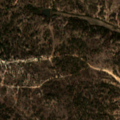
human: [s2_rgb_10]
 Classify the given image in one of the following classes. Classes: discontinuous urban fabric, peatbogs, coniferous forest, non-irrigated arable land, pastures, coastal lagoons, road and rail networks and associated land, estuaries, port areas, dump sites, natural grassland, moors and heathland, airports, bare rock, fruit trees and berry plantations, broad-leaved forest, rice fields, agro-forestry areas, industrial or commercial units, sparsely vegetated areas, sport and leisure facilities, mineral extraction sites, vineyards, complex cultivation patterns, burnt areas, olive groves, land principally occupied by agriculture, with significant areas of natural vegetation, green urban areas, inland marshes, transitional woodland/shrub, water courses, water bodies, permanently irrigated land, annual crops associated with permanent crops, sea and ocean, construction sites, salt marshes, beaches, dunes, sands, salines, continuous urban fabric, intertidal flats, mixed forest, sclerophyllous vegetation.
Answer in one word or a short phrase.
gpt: agro-forestry areas, mixed forest